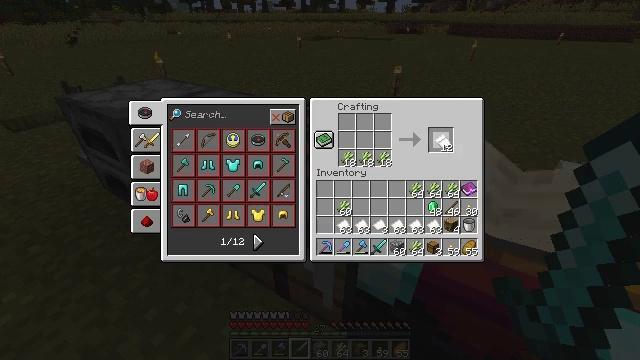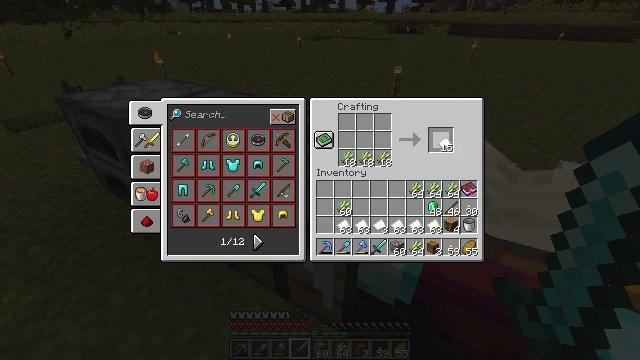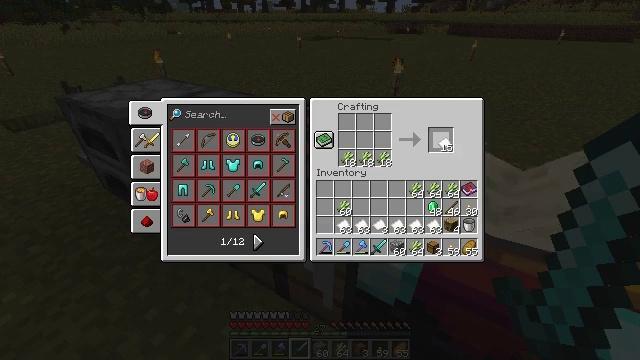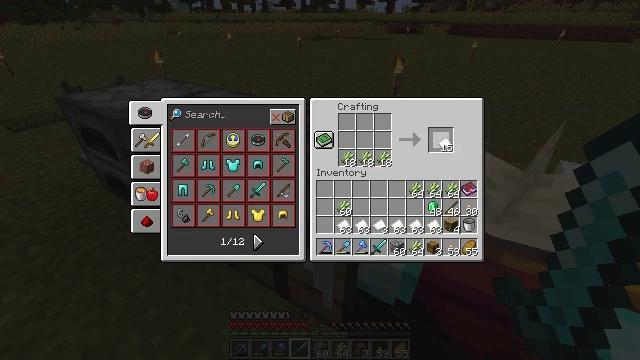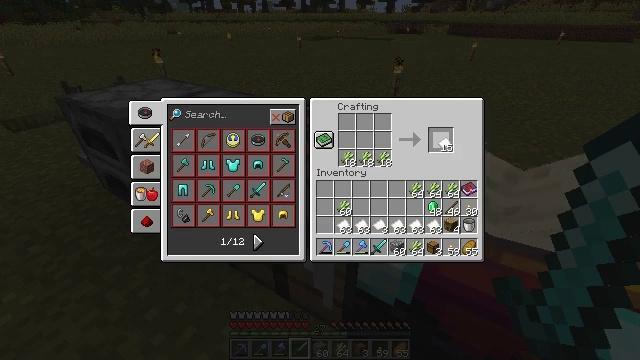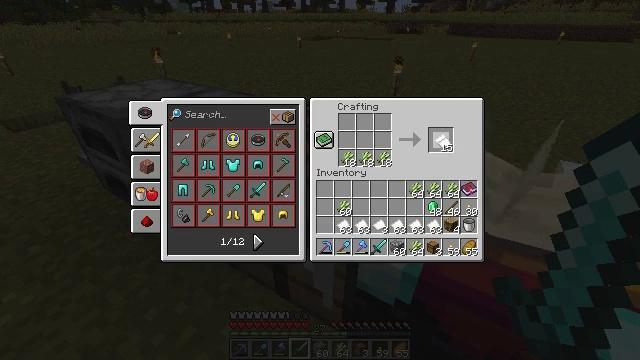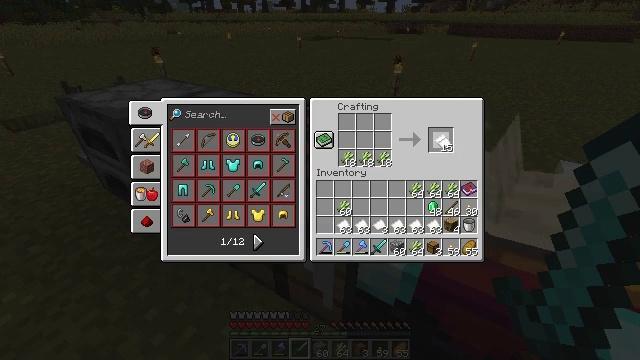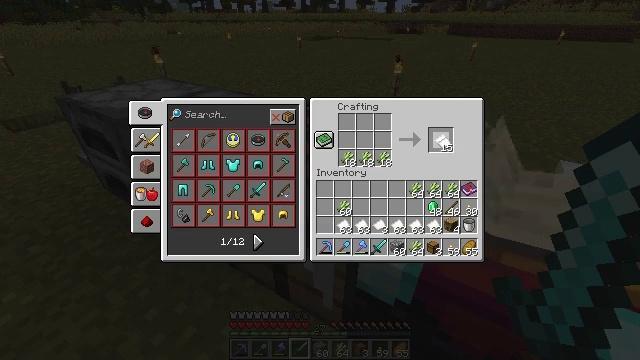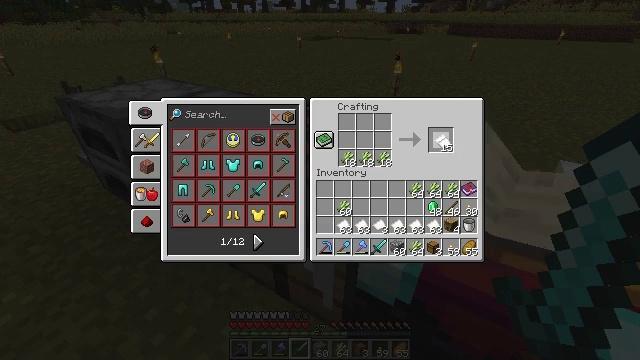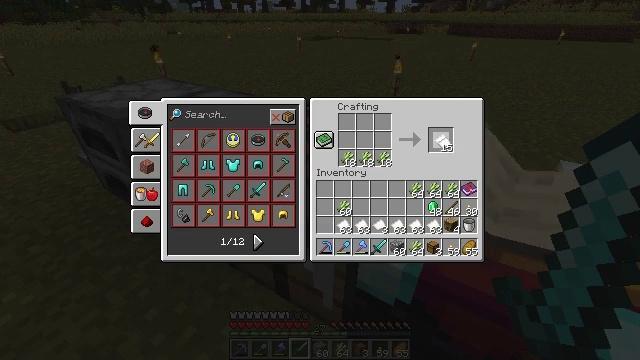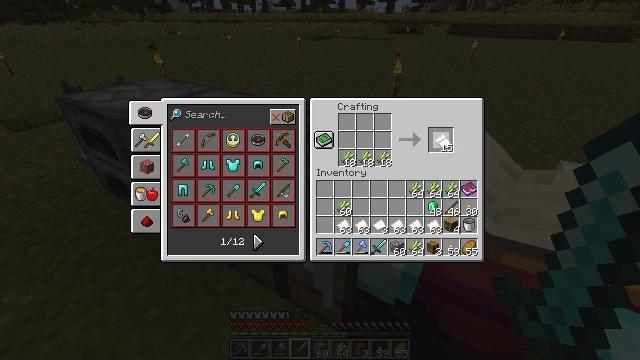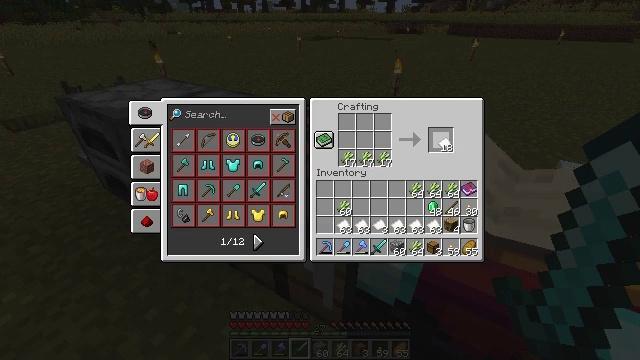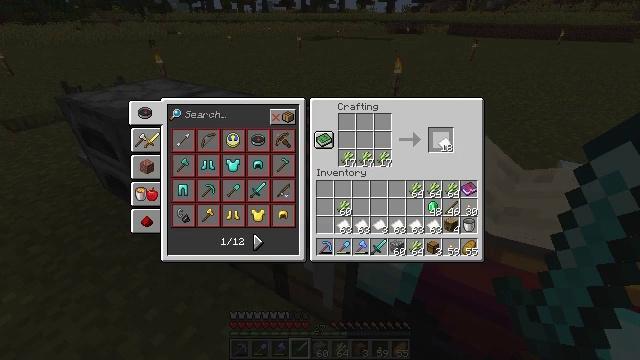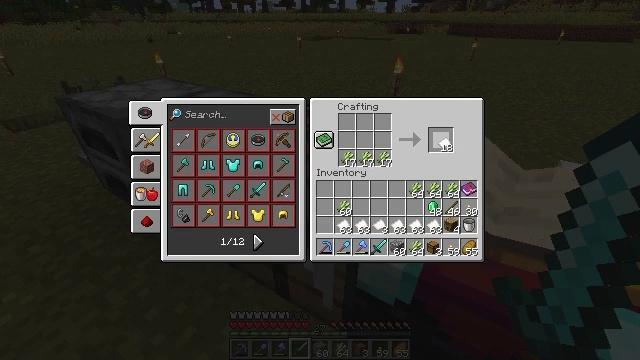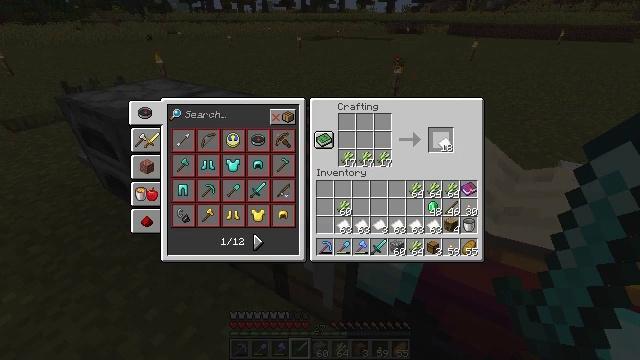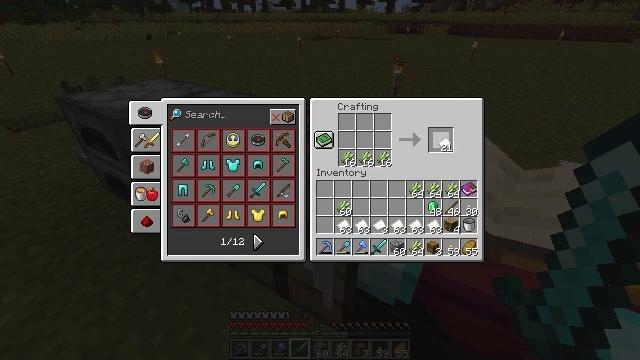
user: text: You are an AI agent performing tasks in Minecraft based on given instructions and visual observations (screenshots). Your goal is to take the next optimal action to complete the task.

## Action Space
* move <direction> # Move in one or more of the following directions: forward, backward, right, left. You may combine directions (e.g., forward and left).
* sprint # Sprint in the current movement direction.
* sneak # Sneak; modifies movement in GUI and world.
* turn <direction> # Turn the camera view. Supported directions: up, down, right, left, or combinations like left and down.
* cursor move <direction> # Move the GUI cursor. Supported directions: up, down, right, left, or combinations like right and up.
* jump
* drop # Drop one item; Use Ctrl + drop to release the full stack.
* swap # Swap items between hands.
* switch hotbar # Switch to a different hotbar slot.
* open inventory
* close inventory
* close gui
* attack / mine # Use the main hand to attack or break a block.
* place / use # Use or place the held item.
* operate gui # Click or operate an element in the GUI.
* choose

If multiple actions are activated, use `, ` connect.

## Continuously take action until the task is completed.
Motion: motion action
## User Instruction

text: Use the crafting table to produce paper.
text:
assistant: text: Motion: operate gui, open gui
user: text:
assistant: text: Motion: operate gui
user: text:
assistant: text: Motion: operate gui
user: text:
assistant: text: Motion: operate gui
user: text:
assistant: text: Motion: operate gui
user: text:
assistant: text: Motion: operate gui
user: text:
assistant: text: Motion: operate gui
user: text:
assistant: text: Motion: operate gui
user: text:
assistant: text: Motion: operate gui
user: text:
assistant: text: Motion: operate gui
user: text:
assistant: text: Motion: no_op
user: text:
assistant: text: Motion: operate gui
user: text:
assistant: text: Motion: operate gui
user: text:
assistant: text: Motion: operate gui
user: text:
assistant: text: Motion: no_op
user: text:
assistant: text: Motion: operate gui
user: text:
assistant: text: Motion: no_op
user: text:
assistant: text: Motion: operate gui
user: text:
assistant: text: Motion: operate gui
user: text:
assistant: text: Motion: operate gui
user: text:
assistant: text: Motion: no_op
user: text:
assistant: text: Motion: operate gui
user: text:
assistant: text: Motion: operate gui
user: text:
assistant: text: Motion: operate gui
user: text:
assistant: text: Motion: operate gui
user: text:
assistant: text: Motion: operate gui
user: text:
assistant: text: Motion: operate gui
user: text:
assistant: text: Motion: operate gui
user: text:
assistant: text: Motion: operate gui
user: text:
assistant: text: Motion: operate gui